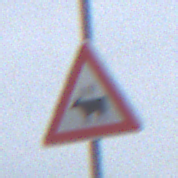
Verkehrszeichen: ViehtriebRechts
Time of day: MorningAfternoon
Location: Outdoor (Suburban)
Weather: Overcast
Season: NotSpecified
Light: Natural